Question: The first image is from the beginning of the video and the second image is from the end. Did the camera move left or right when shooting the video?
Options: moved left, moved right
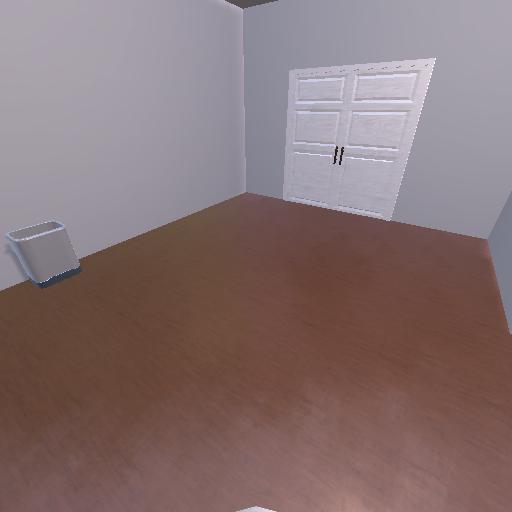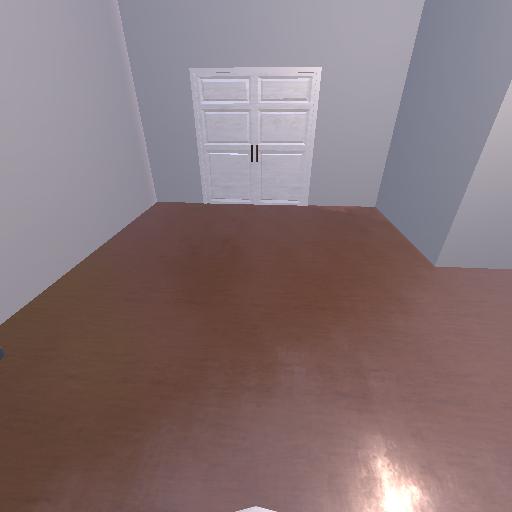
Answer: moved left